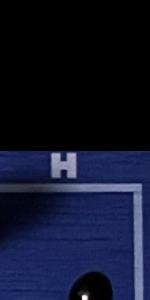
Label: Empty